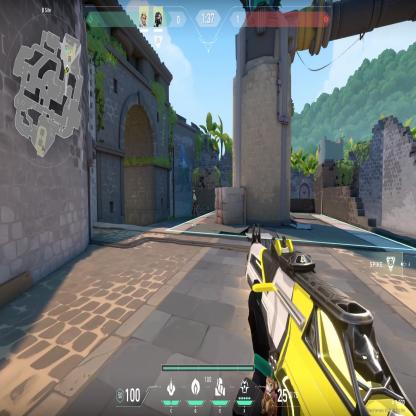
Label: teammate